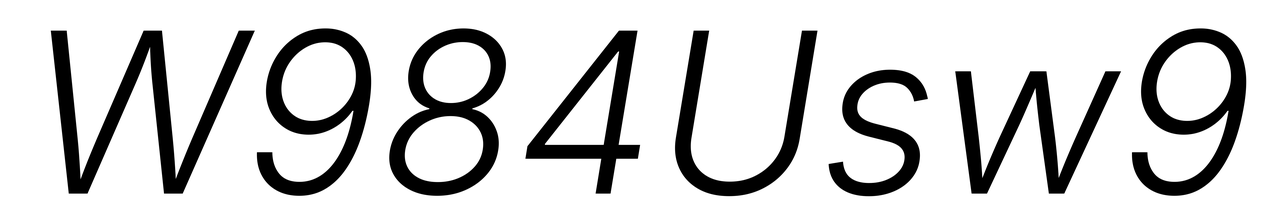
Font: Inter-Italic_Light_Italic